A bearing vibration time series has been folded into this square grayscale image, one row per segment of consecutive samples. Based on the visible evidence, which condition applies: normal, inner_race, outer_race, ball?
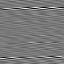
Answer: outer_race